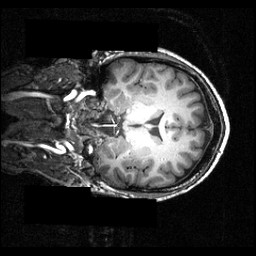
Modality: T1w
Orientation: coronal
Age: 24
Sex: male
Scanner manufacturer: siemens
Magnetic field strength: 3.951 T
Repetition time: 1.5 s
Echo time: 0.00335 s